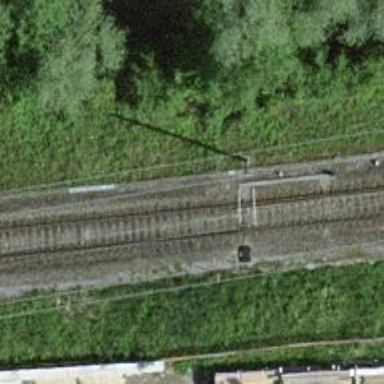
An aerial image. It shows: Railway switch.